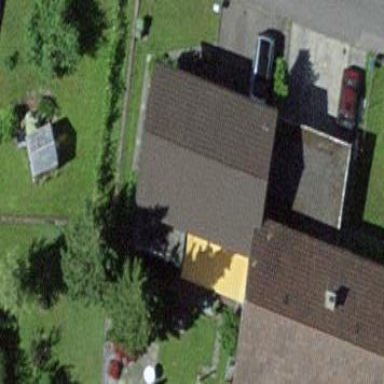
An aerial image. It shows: Simple house.